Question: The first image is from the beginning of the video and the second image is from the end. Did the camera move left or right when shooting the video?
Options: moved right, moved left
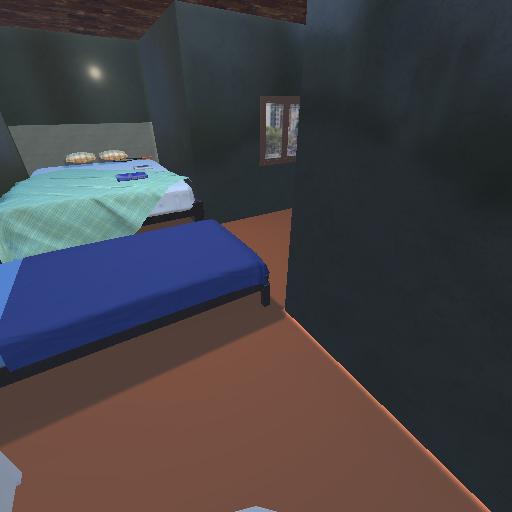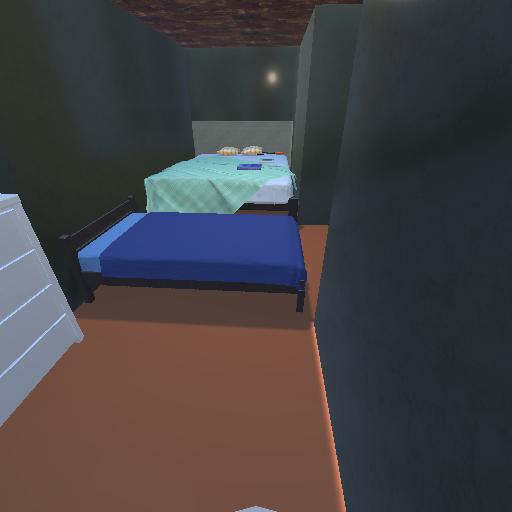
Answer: moved right